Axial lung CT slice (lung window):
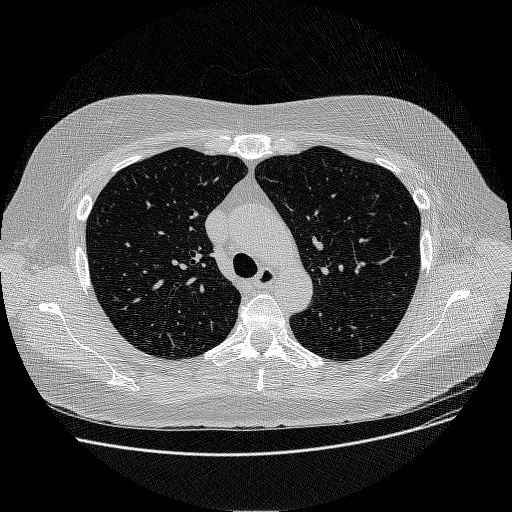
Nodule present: no